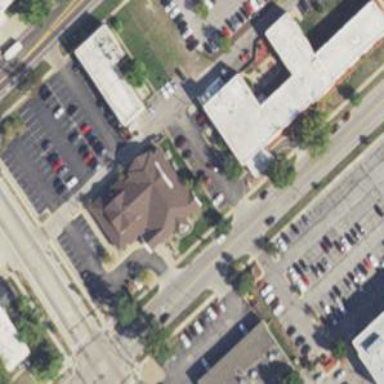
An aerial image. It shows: Nursing home.